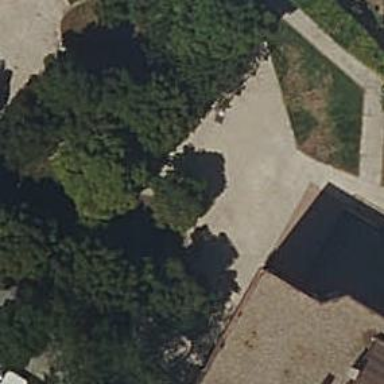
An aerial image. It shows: Bench for seating.